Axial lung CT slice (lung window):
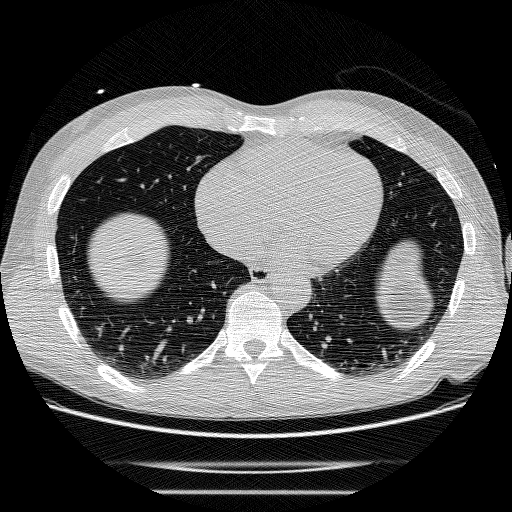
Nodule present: no